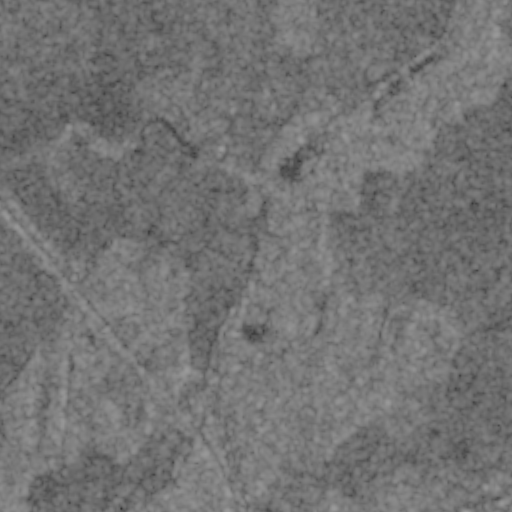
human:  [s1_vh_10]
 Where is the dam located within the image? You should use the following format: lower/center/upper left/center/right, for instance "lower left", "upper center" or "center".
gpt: The dam is located in the upper center of the image.
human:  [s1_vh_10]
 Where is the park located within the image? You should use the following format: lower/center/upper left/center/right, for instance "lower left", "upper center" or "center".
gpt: The park is located in the lower left of the image.
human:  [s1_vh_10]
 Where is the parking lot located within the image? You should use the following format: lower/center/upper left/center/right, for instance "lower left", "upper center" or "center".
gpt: There is no parking lot in the image.

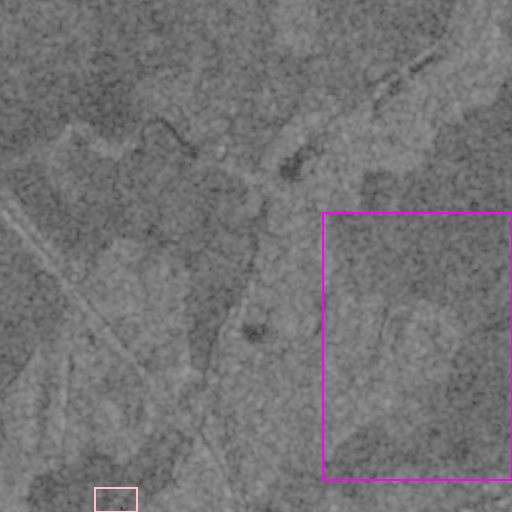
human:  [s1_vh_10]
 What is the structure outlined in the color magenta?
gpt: The structure outlined in magenta is a crop field.
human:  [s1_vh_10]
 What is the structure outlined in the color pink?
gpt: The structure outlined in pink is a park.
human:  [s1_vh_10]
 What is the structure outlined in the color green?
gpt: There is no green outline.